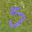
Label: 5